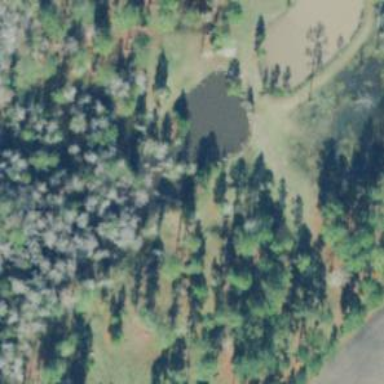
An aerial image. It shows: Pond surrounded by natural water.